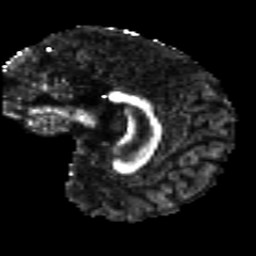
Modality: FA
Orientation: sagittal
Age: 34
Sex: male
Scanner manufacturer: siemens
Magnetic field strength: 3 T
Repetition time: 8.8 s
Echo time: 0.085 s